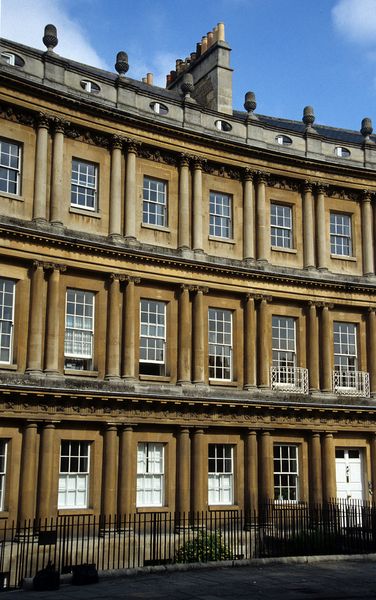
Titel: Wandaufriß
Künstler: John d.Ä. Wood
Standort: Bath
Institution: Circus
Schlagwörter: blau, himmel, schatten, weiß, wolken, gelb, grün, ocker, ausschnitt, braun, fenster, glas, grau, hell, licht, pfeiler, schwarz, strasse, säule, säulen, tür, dach, gebäude, haus, schloss, zaun, beige, ornament, alt, wand, architektur, rahmen, sockel, stein, brüstung, busch, büsche, gitter, sonne, drei, klassizismus, england, renaissance, kamin, kamine, oval, rund, schornstein, stock, kanneliert, balkon, füße, bogen, fassade, pflaster, giebel, schornsteine, sprossenfenster, tag, türe, platz, pilaster, reling, gardinen, vorhänge, detail, ornamente, vasen, geländer, tor, balkone, foto, fotografie, photographie, eingang, erker, buch, eckig, fensterrahmen, sprossen, münchen, stockwerk, balustrade, groß, bordstein, architrav, kapitelle, kapitell, photo, halbrund, fries, sims, doppelsäulen, gesims, voluten, hubi, braum, farbfoto, glasfenster, ionisch, etagen, geschosse, ballustrade, dorisch, register, kassettentür, london, korinthisch, fotographie, fenstersprossen, stockwerke, wohnen, aufnahme, englisch, mietshaus, klassisch, friese, steigerung, fensterbänke, rondell, plinthen, faszien, vorplatz, superposition, rundbau, gesimse, triklyphen, zahnschnitt, gliederung, halbsäulen, halbsäule, säulenordnungen, dachreiter, gekrümmt, britisch, bath, eicheln, braunf, großbritannien, schiebefenster, neoklassizistisch, nash, esnterfront, geschossigkeit, italienwolke, metallzaun, ordnungen, vorhänfge